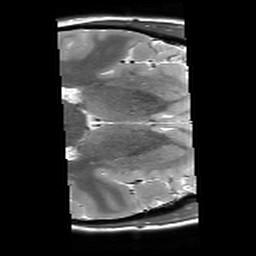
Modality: T2starw
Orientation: axial
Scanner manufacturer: siemens
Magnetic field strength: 3 T
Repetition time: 8.1 s
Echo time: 0.05 s